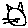
Label: cat